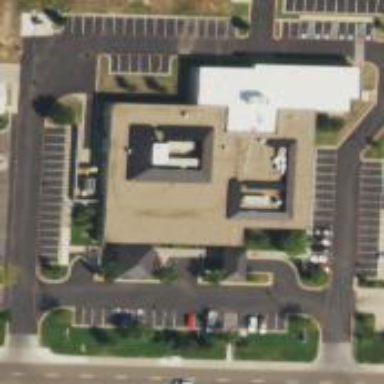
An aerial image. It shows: Hospital providing healthcare services.